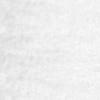
Label: no_change